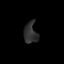
Tissue: lung
Cell type: Epithelial cells
Senescence score: 0.2369
Nuclear area (px): 277
Mean DAPI intensity: 46.812